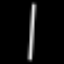
Label: line